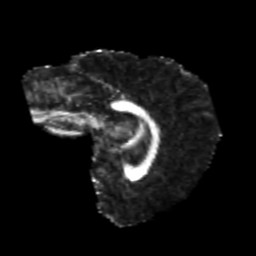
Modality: FA
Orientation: sagittal
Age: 25
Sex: female
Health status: healthy
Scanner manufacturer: philips
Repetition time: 7.388 s
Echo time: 0.08599 s